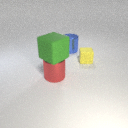
large red metal cylinder in front of small yellow rubber cube